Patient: sex M, age 46
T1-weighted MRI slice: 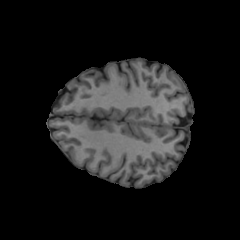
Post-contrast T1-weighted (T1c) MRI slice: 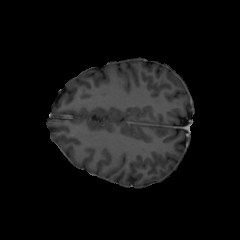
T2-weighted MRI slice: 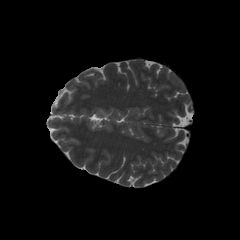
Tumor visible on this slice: no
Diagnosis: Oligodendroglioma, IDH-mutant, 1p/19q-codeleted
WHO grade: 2